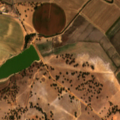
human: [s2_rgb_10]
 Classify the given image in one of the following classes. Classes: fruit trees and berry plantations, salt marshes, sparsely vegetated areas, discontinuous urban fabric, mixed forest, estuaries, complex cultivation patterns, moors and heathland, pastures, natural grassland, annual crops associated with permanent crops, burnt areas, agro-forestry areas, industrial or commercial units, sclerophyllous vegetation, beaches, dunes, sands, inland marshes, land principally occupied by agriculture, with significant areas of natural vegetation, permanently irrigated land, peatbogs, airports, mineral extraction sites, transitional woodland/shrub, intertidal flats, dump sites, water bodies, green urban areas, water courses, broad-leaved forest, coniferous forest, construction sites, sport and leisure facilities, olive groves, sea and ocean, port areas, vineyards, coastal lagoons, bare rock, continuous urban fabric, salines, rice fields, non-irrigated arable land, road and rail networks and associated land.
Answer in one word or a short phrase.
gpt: non-irrigated arable land, permanently irrigated land, rice fields, pastures, agro-forestry areas, water bodies